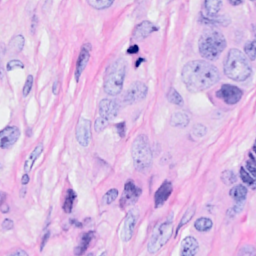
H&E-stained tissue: Breast